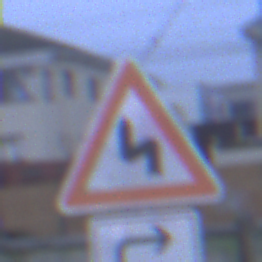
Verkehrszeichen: DoppelkurveZunaechstLinks
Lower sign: RichtungsangabeDurchPfeile5
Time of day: SunriseSunset
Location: Outdoor (Urban)
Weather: Overcast
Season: NotSpecified
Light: Natural